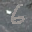
Label: 6